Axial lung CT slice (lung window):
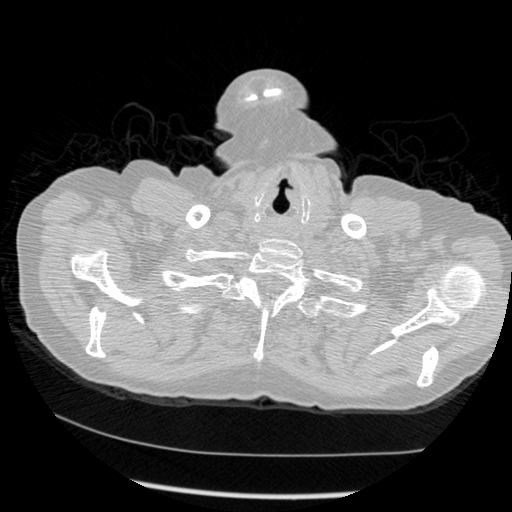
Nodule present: no